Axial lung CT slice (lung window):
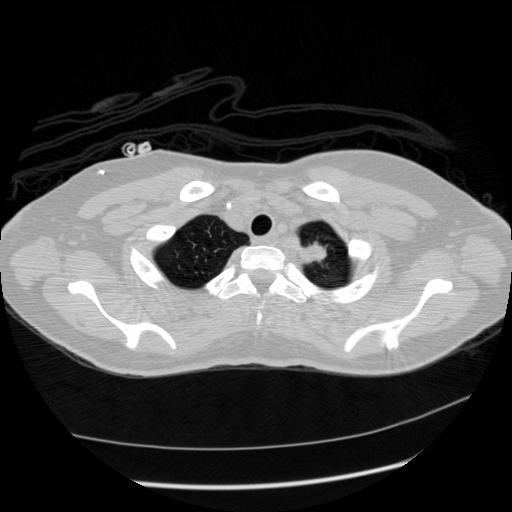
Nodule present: yes
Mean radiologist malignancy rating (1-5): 4.25